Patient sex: M
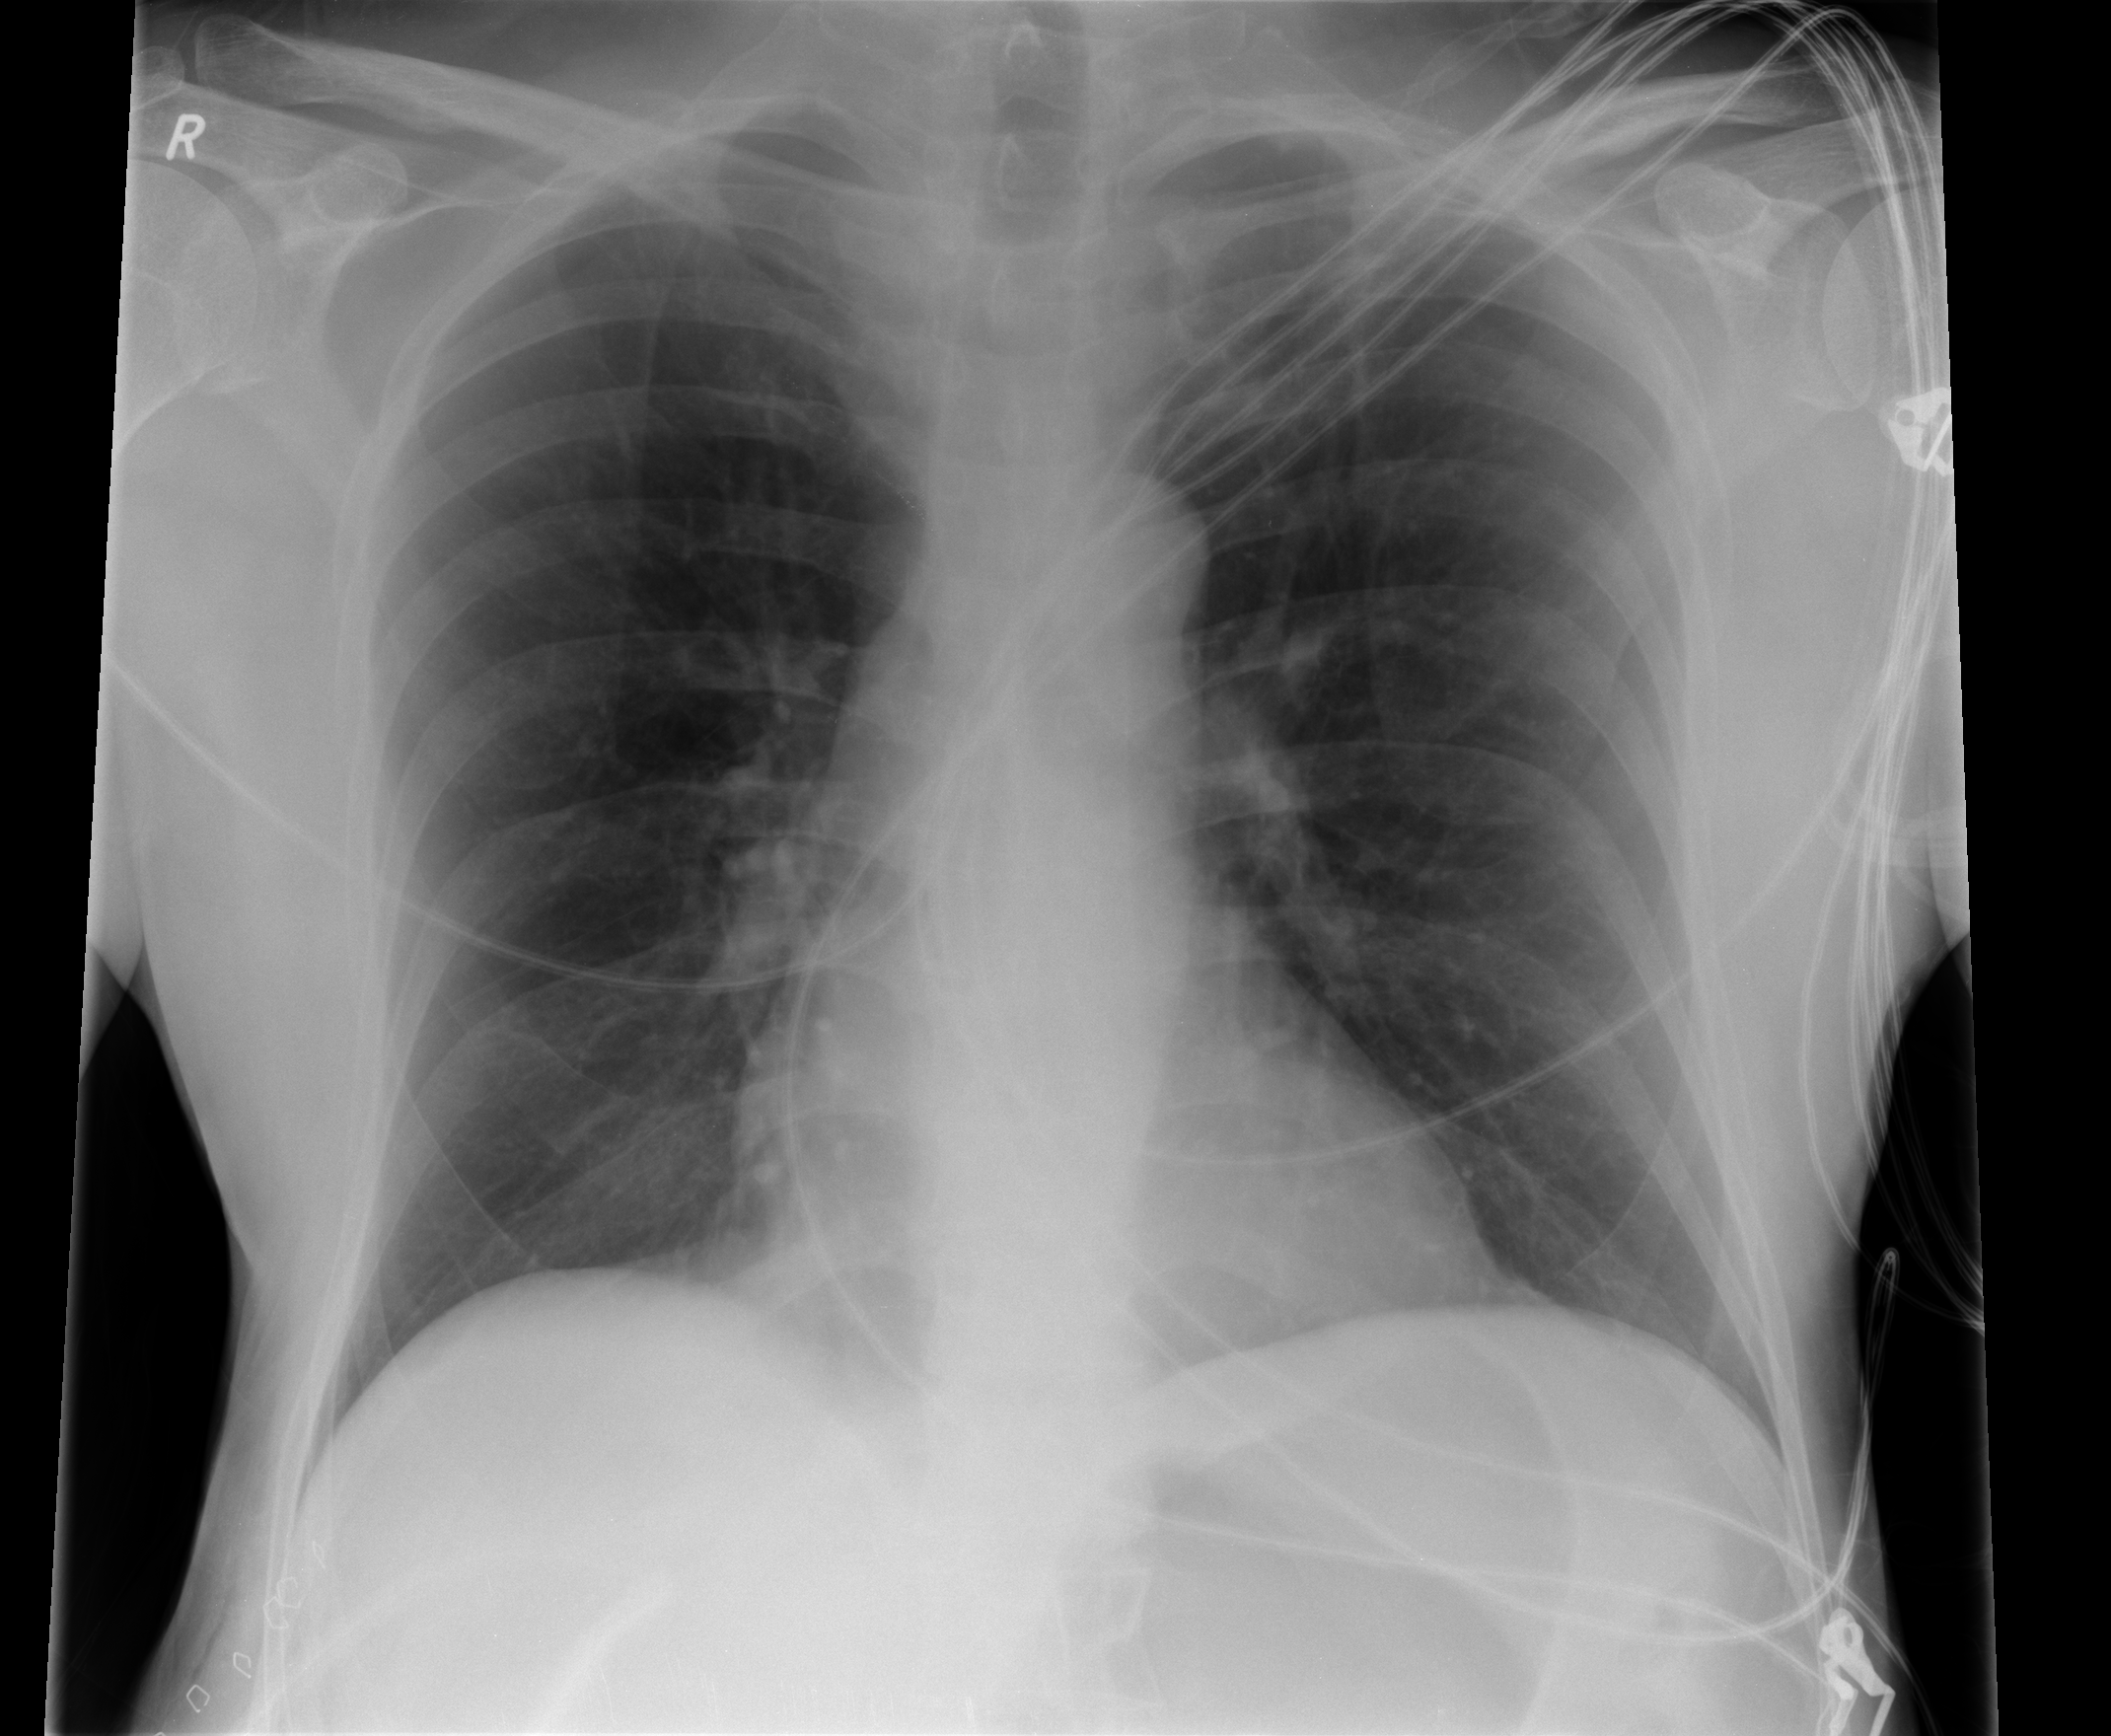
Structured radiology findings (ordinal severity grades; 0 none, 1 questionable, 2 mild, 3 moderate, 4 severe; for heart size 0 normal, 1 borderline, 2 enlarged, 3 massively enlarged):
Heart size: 0
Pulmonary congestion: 0
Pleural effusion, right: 0
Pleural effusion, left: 0
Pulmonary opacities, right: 0
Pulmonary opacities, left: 0
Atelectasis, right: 1
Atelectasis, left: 0